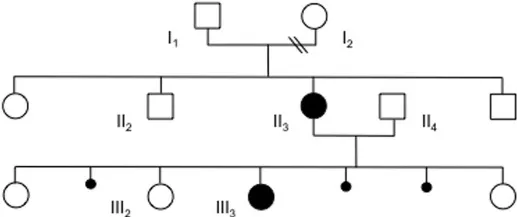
Pedigree of family with microphthalmia with linear skin defects syndrome. Open circles represent healthy females, filled circles are affected females, squares are healthy males, and small filled circles represent spontaneous abortions in the first trimester of pregnancy; the sex of the fetuses of the latter was unknown.
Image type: radiology (x_ray)